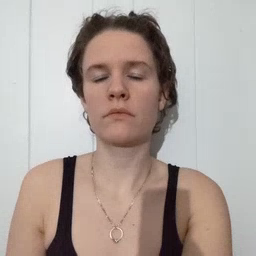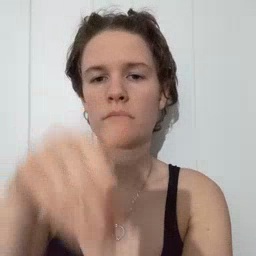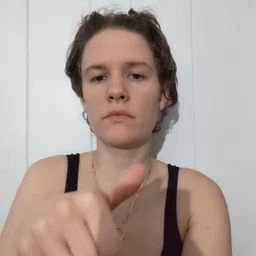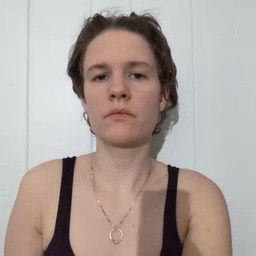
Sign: night